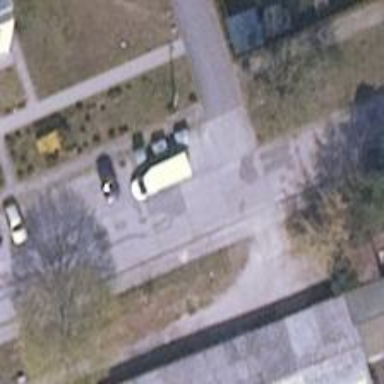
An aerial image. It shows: Residential road with concrete plates surface.